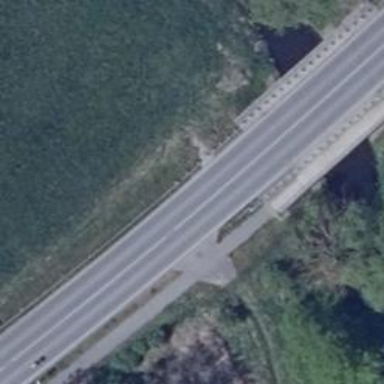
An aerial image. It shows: Primary highway bridge with asphalt surface.